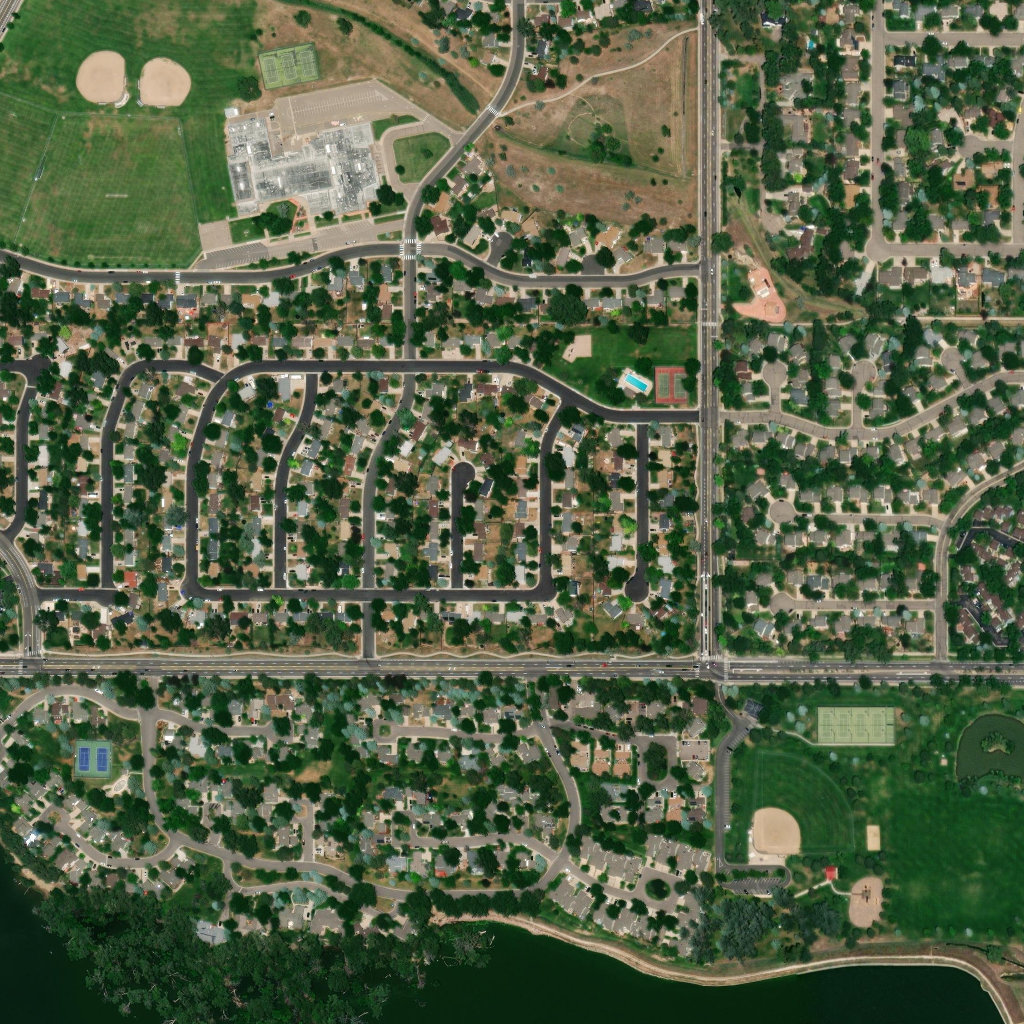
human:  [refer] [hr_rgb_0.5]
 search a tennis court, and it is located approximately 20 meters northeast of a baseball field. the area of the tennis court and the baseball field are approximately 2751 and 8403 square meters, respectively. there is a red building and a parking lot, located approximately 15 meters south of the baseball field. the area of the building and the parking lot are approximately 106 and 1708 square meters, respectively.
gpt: <box>[[79, 69, 87, 72, 0]]</box>

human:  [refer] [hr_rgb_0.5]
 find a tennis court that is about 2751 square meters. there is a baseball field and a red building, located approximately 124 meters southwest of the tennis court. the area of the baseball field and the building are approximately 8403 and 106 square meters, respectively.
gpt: <box>[[79, 69, 87, 72, 0]]</box>

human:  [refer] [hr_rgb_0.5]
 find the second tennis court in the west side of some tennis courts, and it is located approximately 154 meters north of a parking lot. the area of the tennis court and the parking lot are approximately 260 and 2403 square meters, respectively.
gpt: <box>[[27, 5, 29, 7, 0]]</box>

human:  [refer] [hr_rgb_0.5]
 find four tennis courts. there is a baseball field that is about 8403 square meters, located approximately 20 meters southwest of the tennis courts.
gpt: <box>[[79, 69, 87, 72, 0]]</box>